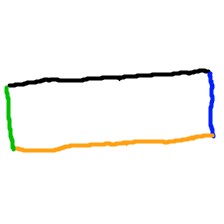
Shape: rectangle